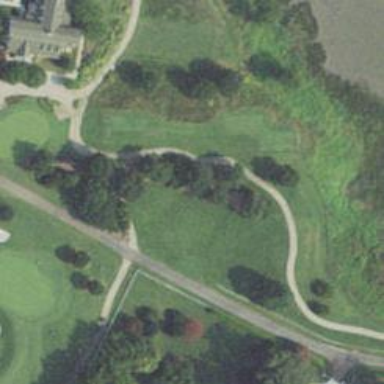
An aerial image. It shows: Path for golf carts.